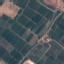
Label: PermanentCrop